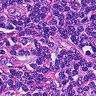
Metastatic tissue present: no